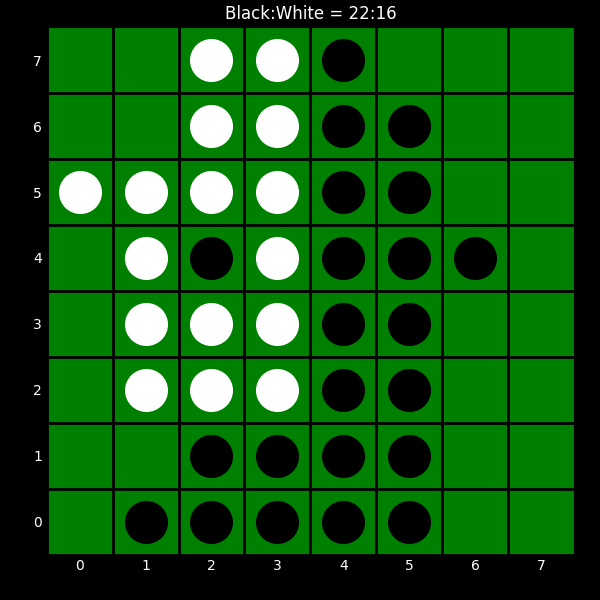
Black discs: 22
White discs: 16